Question: '''
SELECT DISTINCT A.LeaseID,
C.SerialNumber,
B.LeasedProjectNumber As 'ProjectNumber',
A.LeaseComment As 'LeaseContractComments'
FROM aLease A
LEFT OUTER JOIN aLeasedAsset B
ON a.LeaseID = B.LeaseID
LEFT OUTER JOIN aAsset C
ON B.LeasedProjectNumber = C.ProjectNumber AND B.PartID = C.aPartid
WHERE A.LeaseComment IS NOT NULL
'''

I got this result from a query statement. But I don't want to get repeated the last column(Comments) for the 3 records in the second column.
I want for the values on the second column write once the repeated comment. Like a Group By
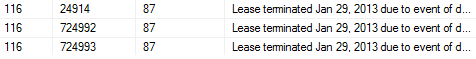
Answer: '''
SELECT STUFF((SELECT DISTINCT ', ' + SerialNumber
FROM [vLeasedAsset]
WHERE A.LeaseID = LeaseID AND A.ProjectNumber = ProjectNumber
FOR XML PATH (''))
, 1, 1, '') AS SerialNumber, [ProjectNumber],
MAX(ContractComment) 'LeaseContractComment'
FROM [vLeasedAsset] A
WHERE ContractComment != ''
GROUP BY [ProjectNumber], LeaseID
'''
Output:
SerialNumber
24914, 724993
23401, 720356
ProjectNumber
87
91